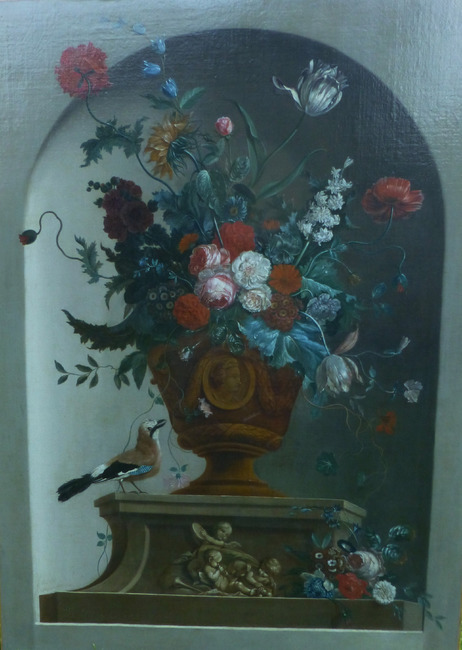
Title: Still life with flowers in an ornamental vase and a Jay
Artist: W. Schouten
Earliest date: 1776
Latest date: 1776
Genre: painting
Iconography: Still Life
Keywords: flower piece, on a pedestal, vase, locket, relief, putto, making music, tulip, garden bear's ear, white rose, dwarf morning glory, sunflower, hyacinth, opium poppy, common hollyhock, anemone, Eurasian jay